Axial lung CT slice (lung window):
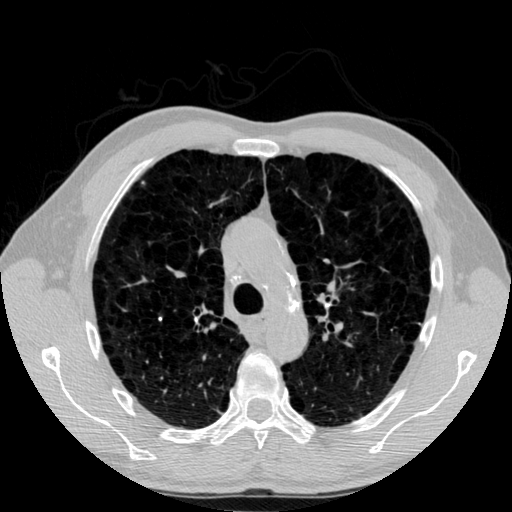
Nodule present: no